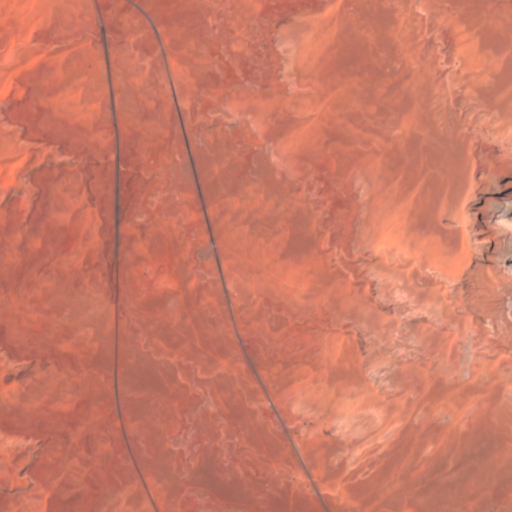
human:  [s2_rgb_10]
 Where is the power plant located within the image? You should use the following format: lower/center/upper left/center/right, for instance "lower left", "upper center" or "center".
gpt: There is no power plant in the image.